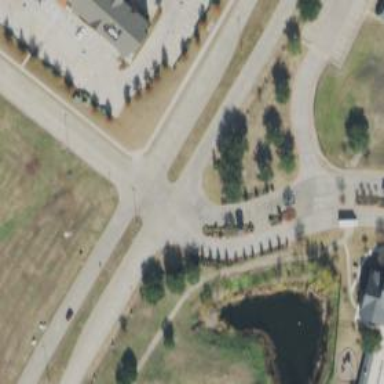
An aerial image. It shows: Service road.